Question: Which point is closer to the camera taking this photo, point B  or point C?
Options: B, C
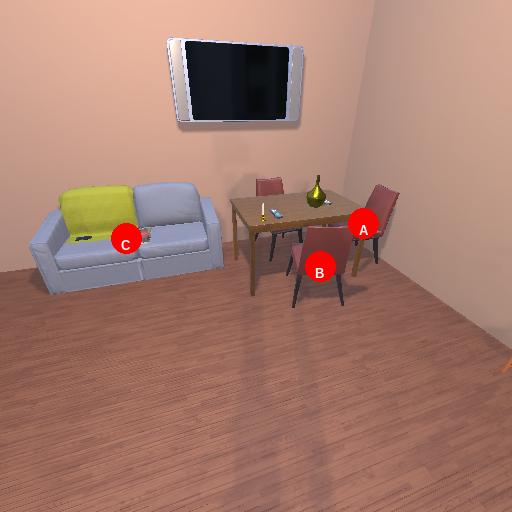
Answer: B